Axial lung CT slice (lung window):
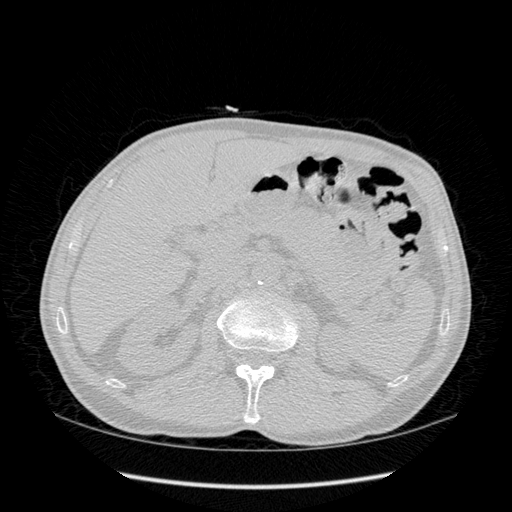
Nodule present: no